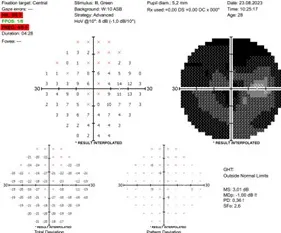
Visual field RE.
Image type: radiology (ct)